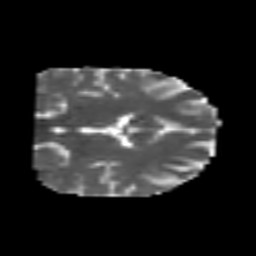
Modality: MD
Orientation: coronal
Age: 25
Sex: male
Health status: healthy